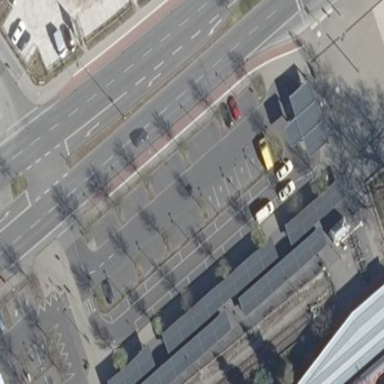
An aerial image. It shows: Bicycle parking area with wall loops.